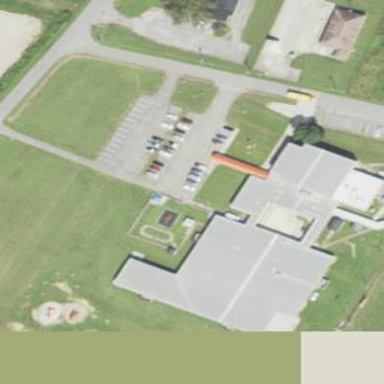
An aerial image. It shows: School building.